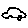
Label: car